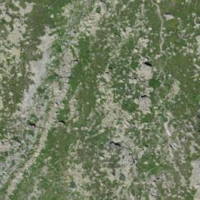
EUNIS habitat code: 31
Species observed at this site:
Empetrum nigrum
Vaccinium uliginosum